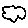
Label: cloud